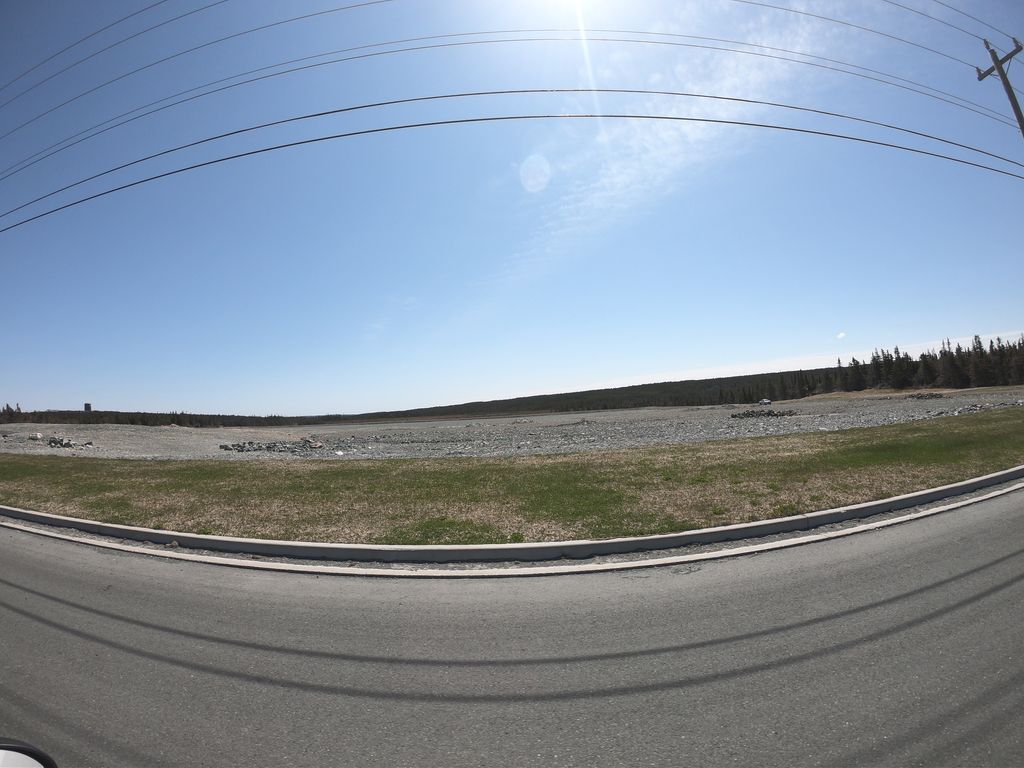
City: st_johns